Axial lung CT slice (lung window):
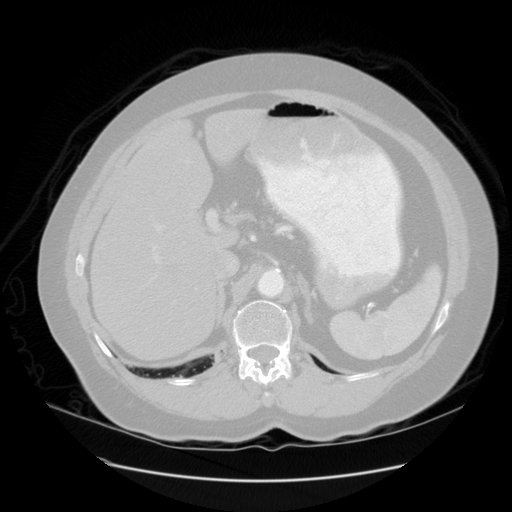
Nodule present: no